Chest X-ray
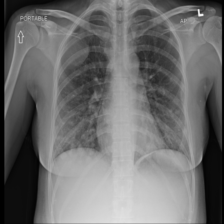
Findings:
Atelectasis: negative
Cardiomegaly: negative
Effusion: negative
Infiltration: negative
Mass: negative
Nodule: negative
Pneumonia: negative
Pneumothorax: negative
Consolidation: negative
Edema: negative
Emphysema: negative
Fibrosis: negative
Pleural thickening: negative
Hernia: negative